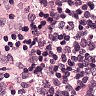
Metastatic tissue present: no